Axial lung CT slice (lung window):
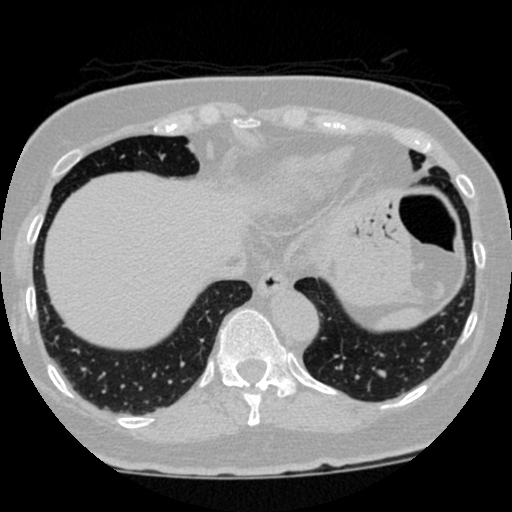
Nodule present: no